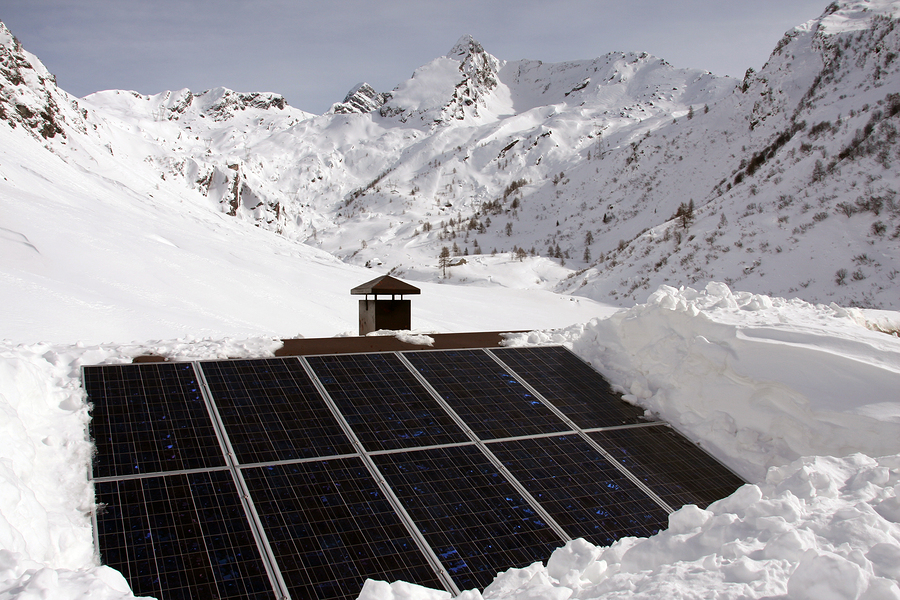
Label: Snow-Covered